Question: I'm trying to move the button underneath the text (which currently says "test?") but the line break(s) is doing nothing. I've googled everything I can think of and can't find anything about this so any help is appreciated!
Html and the CSS for the button if that's relevant:
'''
.custom-button,
.custom-button:visited {
display: flex;
justify-content: center;
align-items: center;
padding: 5px 10px;
border: 2px solid #FFF;
}
.custom-button:hover {
background: #000;
color: #FFF;
}
'''
'''
<h1>
Test? <br>
<a class="custom-button" href="#scroll">Click Me</a>
</h1>
'''

EDIT: Here's the code for the header as well, it seems like the display: flex part is causing the problem but how do I centre the text vertically without that? This is all new to me, so thank you guy for the help!
'''
h1 {
font-size: 62px;
font-family: "Sofia", sans-serif;
color: cyan;
text-align: center;
vertical-align: middle;
background-color: grey;
background-repeat: no-repeat;
background-position: center;
margin: -10px;
height: 110%;
display: flex;
justify-content: center;
align-items: center;
}
'''
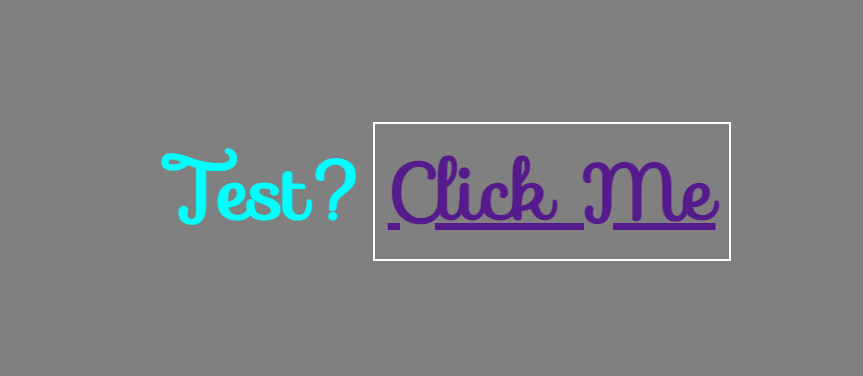
Answer: This is caused by the combination of 'display: flex' and 'justify-content: center'. Flexboxes are typically used to center things, so if you don't want it centered, there is little reason to use one.
Simply remove 'display: flex' if you want it to set underneath the text. You can also remove 'justify-content' and 'align-items' when you do, as neither of those will affect anything if you remove 'display: flex':
'''
.custom-button,
.custom-button:visited {
padding: 5px 10px;
border: 2px solid #FFF;
}
.custom-button:hover {
background: #000;
color: #FFF;
}
'''
'''
<h1>
Test? <br>
<a class="custom-button" href="#scroll">Click Me</a>
</h1>
'''
Alternatively, if you want them both centered, you will need to apply your flex rules to elements, 'flex-direction: column' to ensure that the flexbox is vertical as opposed to horizontal:
'''
.custom-button,
.custom-button:visited {
padding: 5px 10px;
border: 2px solid #FFF;
}
.custom-button:hover {
background: #000;
color: #FFF;
}
h1, a {
display: flex;
flex-direction: column;
justify-content: center;
align-items: center;
}
'''
'''
<h1>
Test? <br>
<a class="custom-button" href="#scroll">Click Me</a>
</h1>
'''